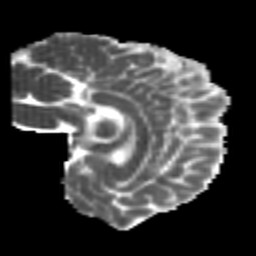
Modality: MD
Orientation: sagittal
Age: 24
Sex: male
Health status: healthy
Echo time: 0.074 s